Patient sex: M
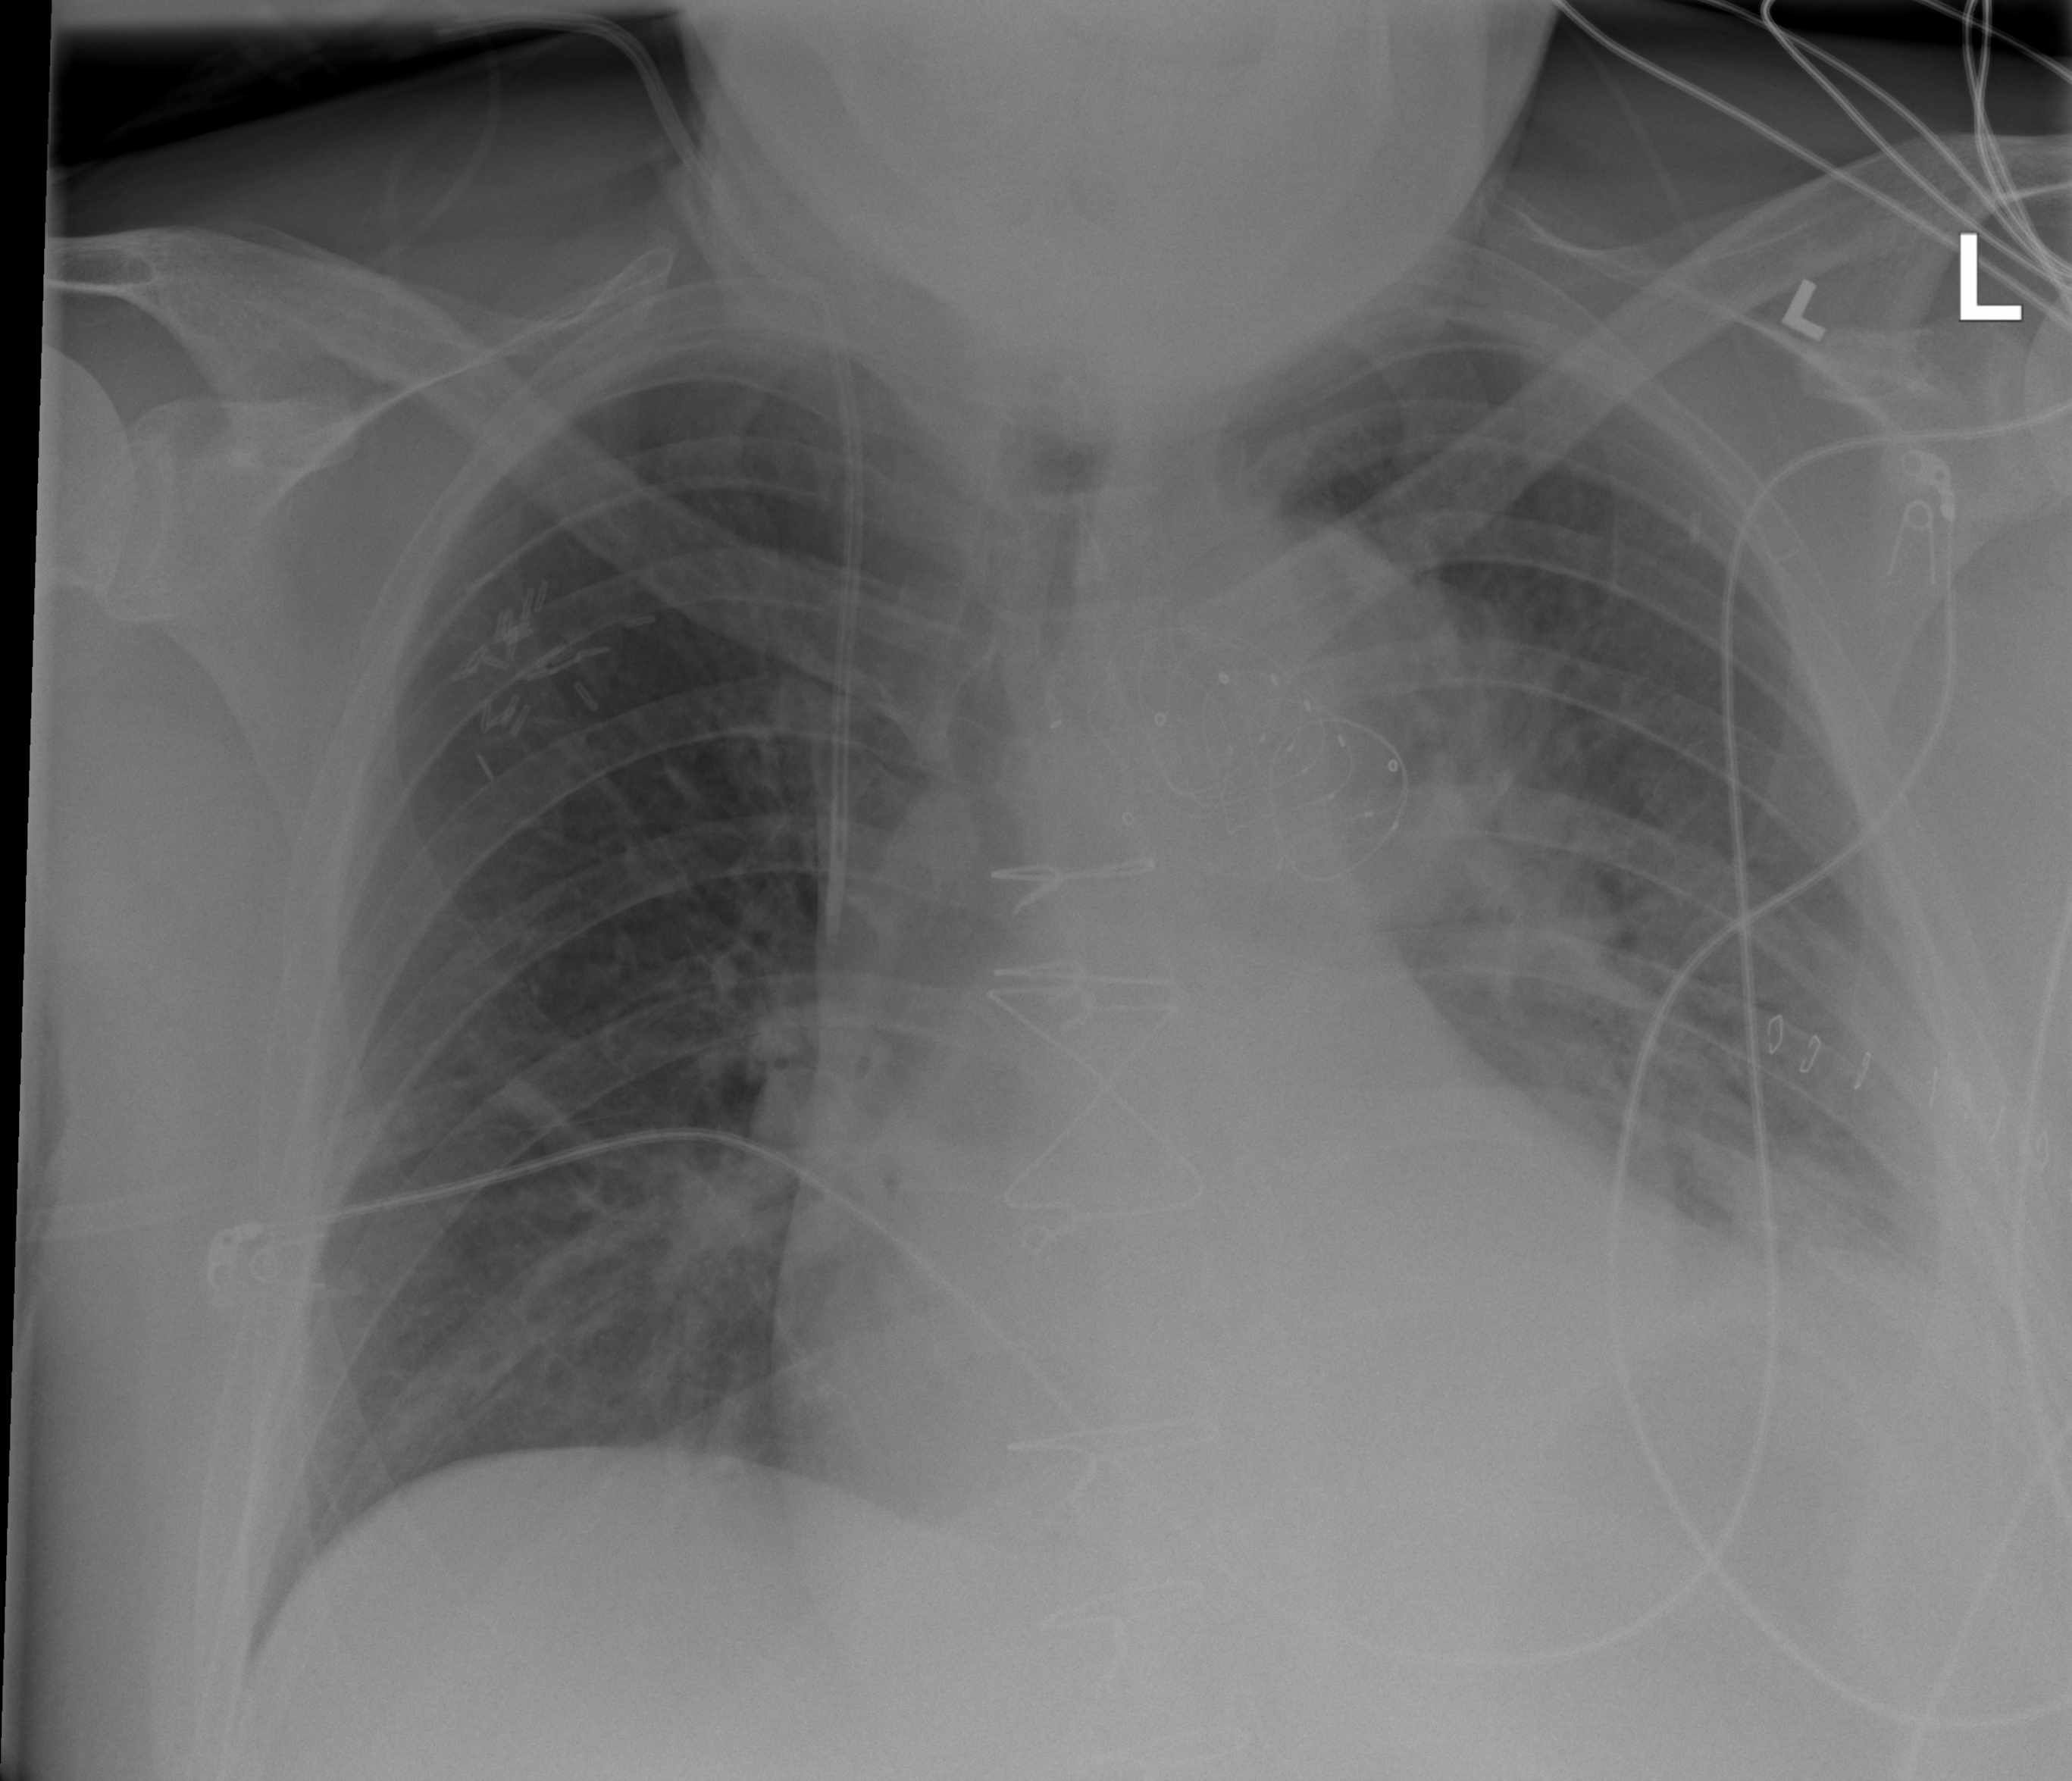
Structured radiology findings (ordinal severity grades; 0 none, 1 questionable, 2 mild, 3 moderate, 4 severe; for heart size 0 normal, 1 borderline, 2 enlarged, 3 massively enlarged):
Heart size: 2
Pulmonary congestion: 0
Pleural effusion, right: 0
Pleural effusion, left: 1
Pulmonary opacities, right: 0
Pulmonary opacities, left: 2
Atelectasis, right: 0
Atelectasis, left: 3